Question: I know iOS is very strict about accessing sms and user data. But I wish to implement simple feature, something like log.
In my app user sends sms to another number (robot). And gets it's state back in sms. I know I can't access them in any way. But maybe I can set up a button which would simply show sms from certain number if there are any. Just to open Messages for a certain number that's all.
Is that possible, and can be accepted by Apple?

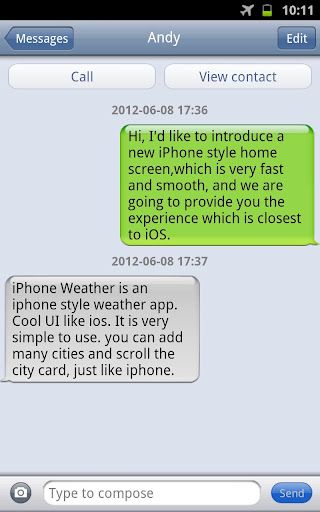
Answer: You can only send an sms. You cant view any messages. Check the <URL>.
Apart from usage of 'MFMessageComposeViewController', only option you have is to open the message app as,
'''
[[UIApplication sharedApplication] openURL:[NSURL URLWithString:@"sms:"]];
'''
Or just to pop up the sms app with number as,
'''
[[UIApplication sharedApplication] openURL:[NSURL URLWithString:@"sms:<PHONE>"]];
'''
Here is a <URL>
If you want to do this inside your app, you can use 'MFMessageComposeViewController'. Check <URL>.